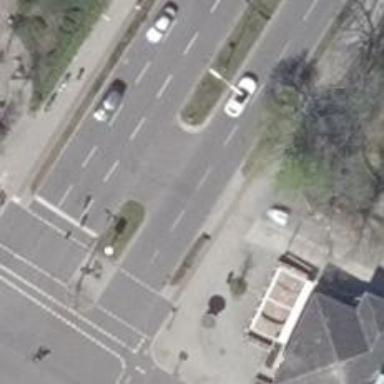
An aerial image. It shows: Secondary link road with asphalt surface and no sidewalk.